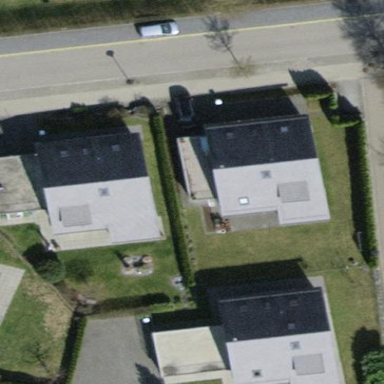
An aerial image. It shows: Detached building with gabled roof.